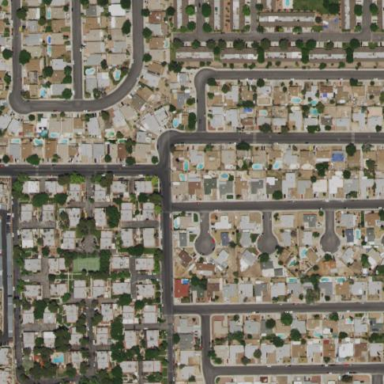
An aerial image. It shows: Residential area.